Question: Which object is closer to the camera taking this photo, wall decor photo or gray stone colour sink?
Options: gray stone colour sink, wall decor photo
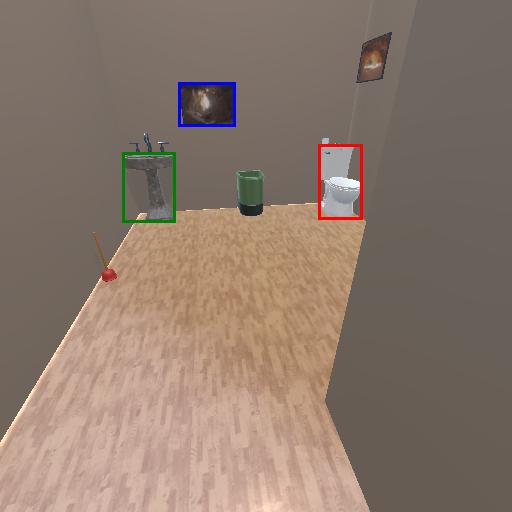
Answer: gray stone colour sink